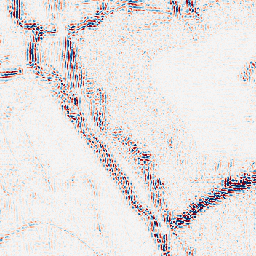
Category: wavelet
Decomposition family: wavelet_reverse_biorthogonal
Decomposition parameters: wavelet: rbio3.5
level: 2
Upsampling method: regularized
Upsampling parameters: scale: 4
lambda_reg: 0.01
Upsampling scale: 4